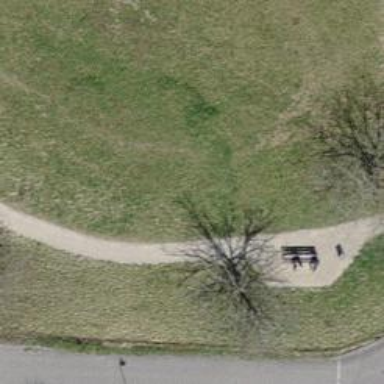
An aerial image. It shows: Bench.